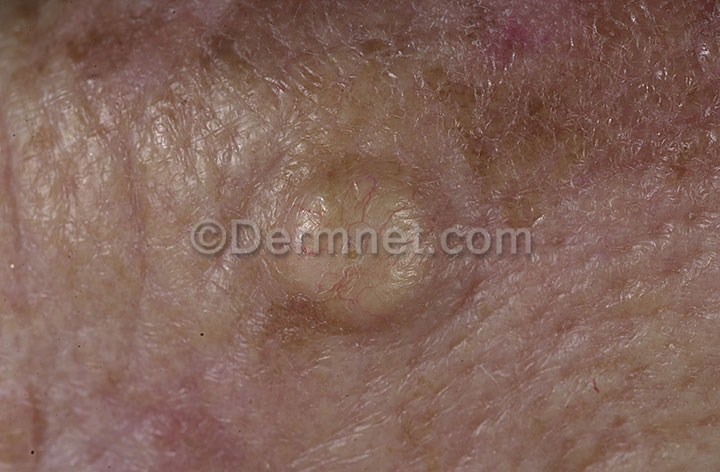
Disease: Seborrheic Keratoses and other Benign Tumors